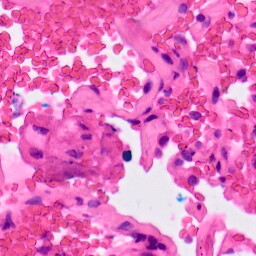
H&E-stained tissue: Lung